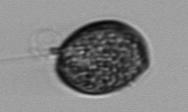
Label: Prorocentrum